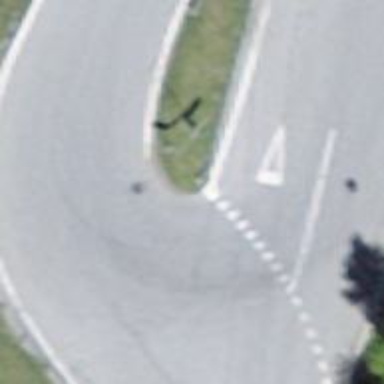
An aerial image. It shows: Bus stop along the road.